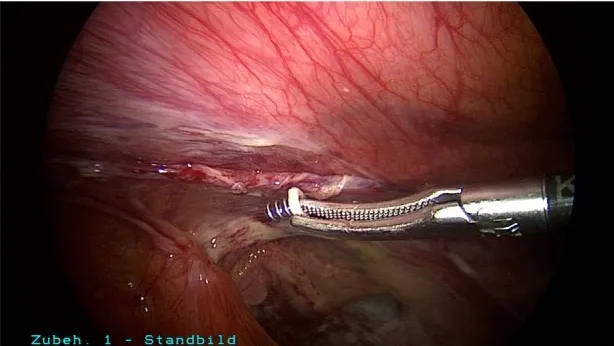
(B) Counterclockwise unscrewing of tacks.
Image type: medical_photograph (other_medical_photograph)